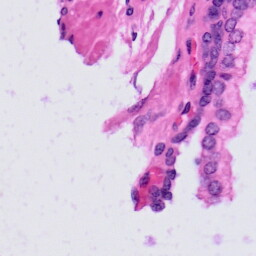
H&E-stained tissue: Prostate